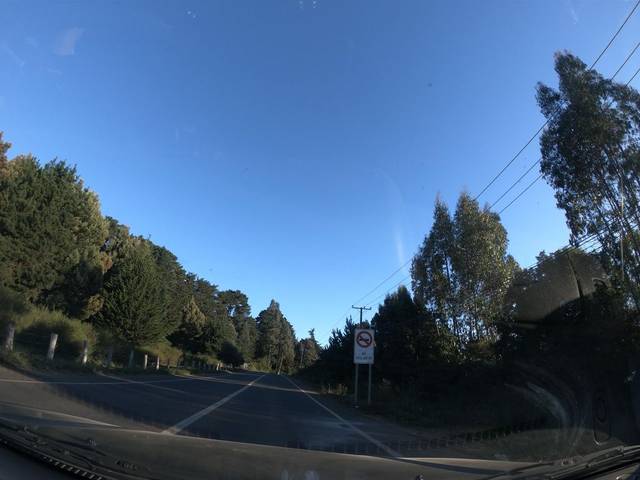
Region: Chile
Coordinates: -36.581, -72.955